Aerial crown-view tile of a tropical tree (Barro Colorado Island, Panama), acquired 20240918:
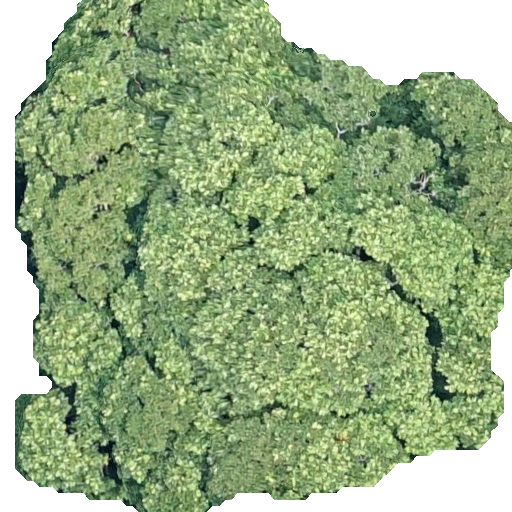
Species: Dipteryx oleifera
GBIF accepted scientific name: Dipteryx oleifera
Crown area: 344.702 m²